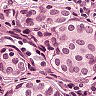
Metastatic tissue present: yes